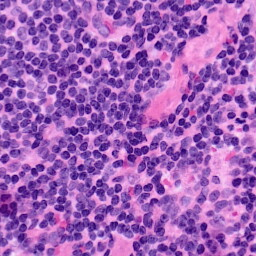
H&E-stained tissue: LymphNode